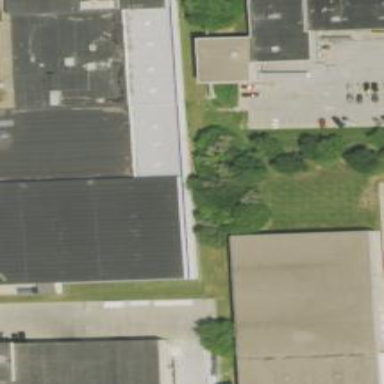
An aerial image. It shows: Warehouse building.